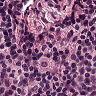
Metastatic tissue present: no